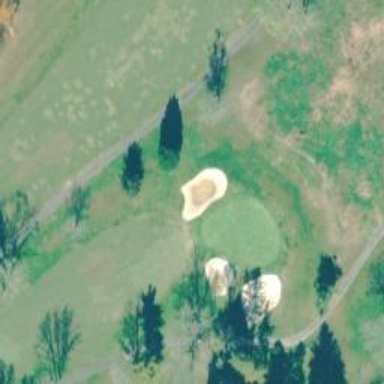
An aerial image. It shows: View of golf hole.